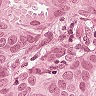
Metastatic tissue present: yes